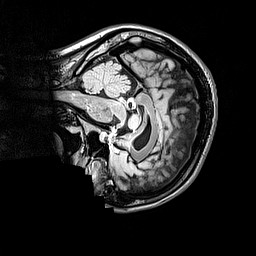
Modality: FLAIR
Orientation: sagittal
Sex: female
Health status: ill
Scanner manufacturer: siemens
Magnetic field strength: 3 T
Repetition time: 5 s
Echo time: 0.388 s